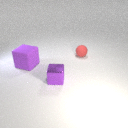
small purple metal cube to the right of large purple rubber cube